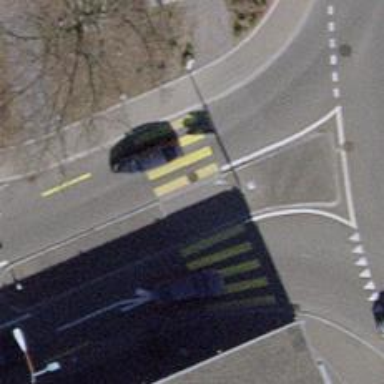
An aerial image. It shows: Zebra crossing with crossing island.